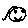
Label: smiley face